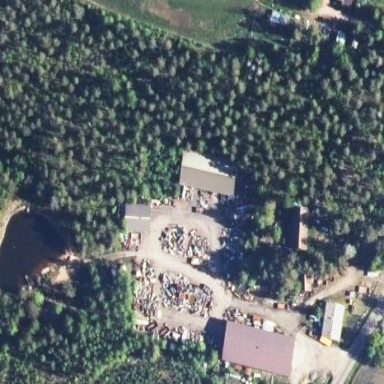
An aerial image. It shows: Farmyard area.